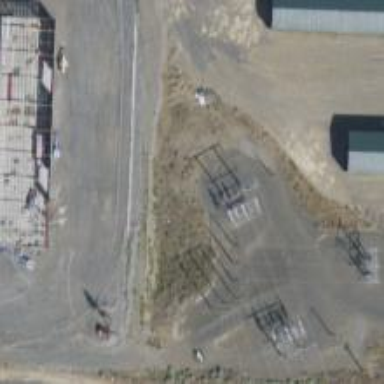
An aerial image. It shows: Power tower used for switching.